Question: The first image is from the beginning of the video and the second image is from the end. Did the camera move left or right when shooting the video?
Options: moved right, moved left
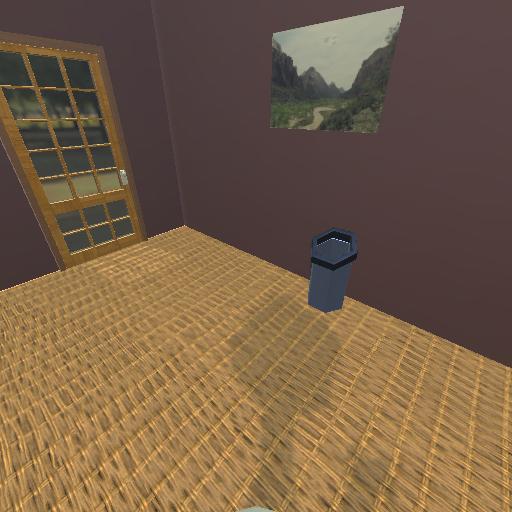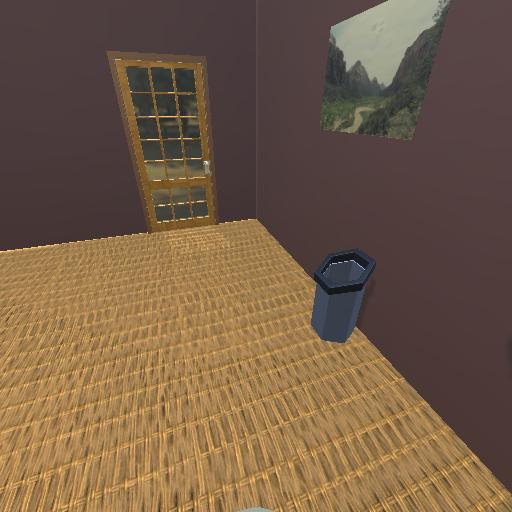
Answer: moved right